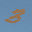
Label: 3